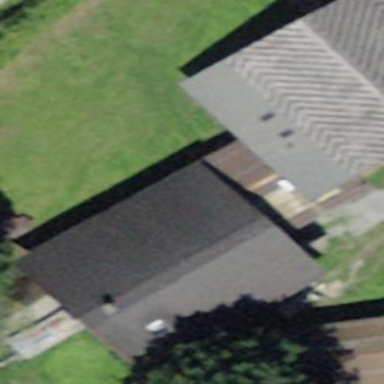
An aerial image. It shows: Building.